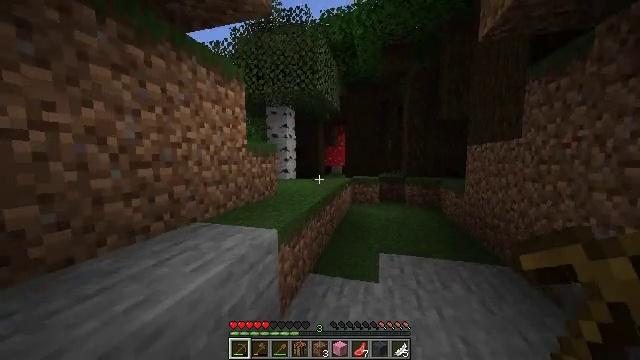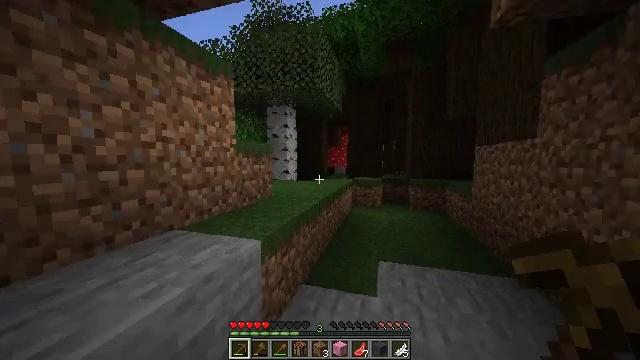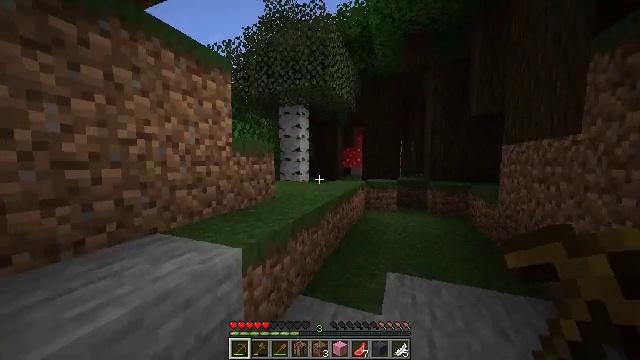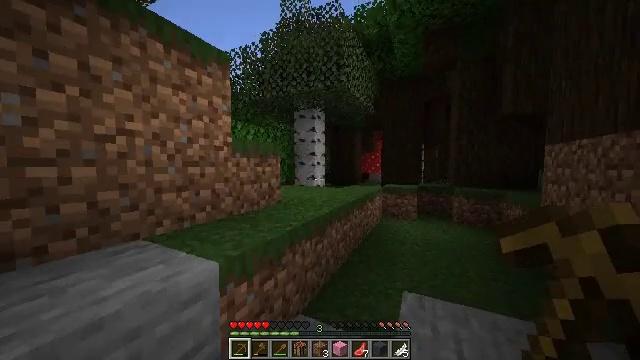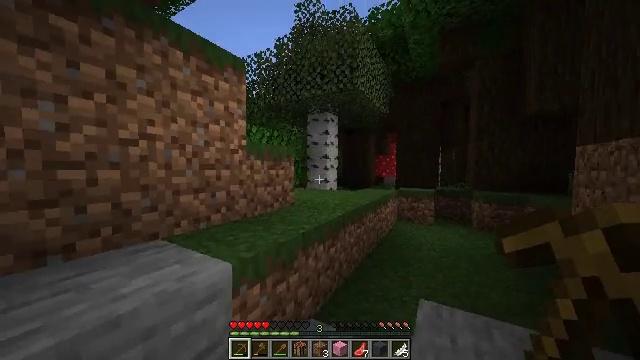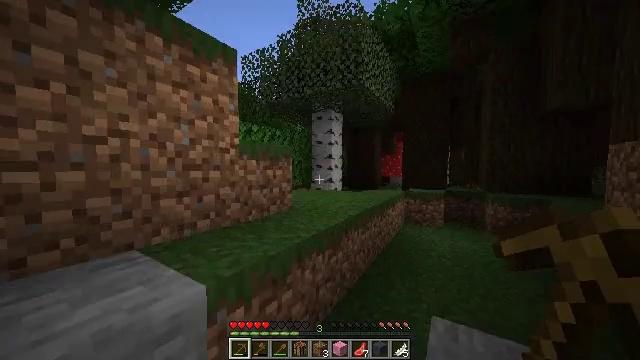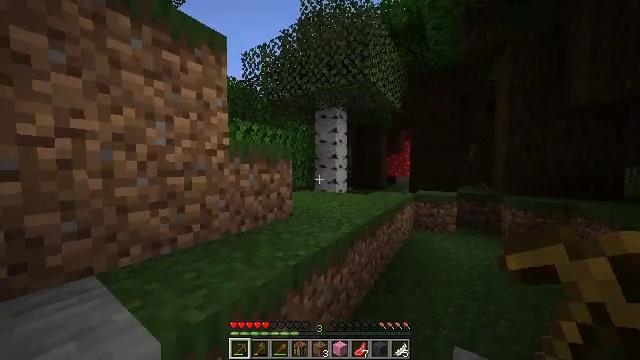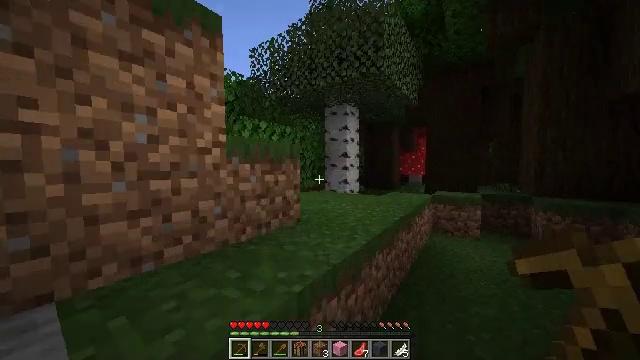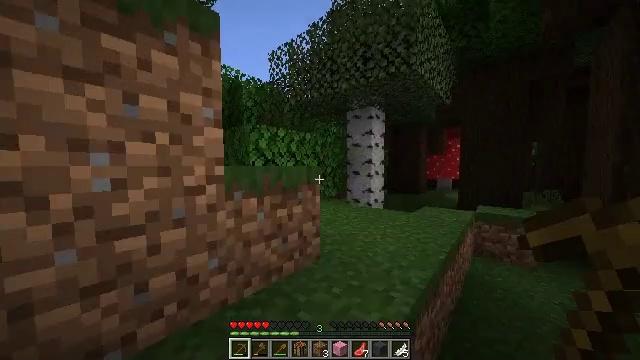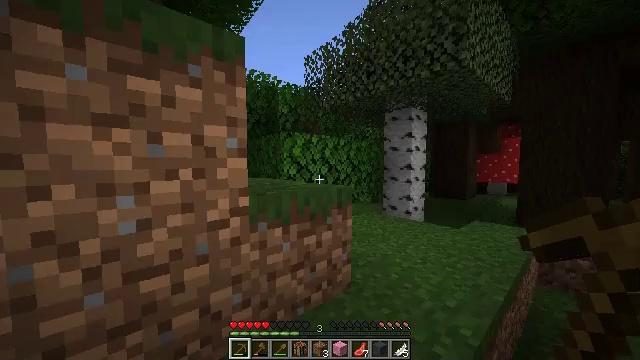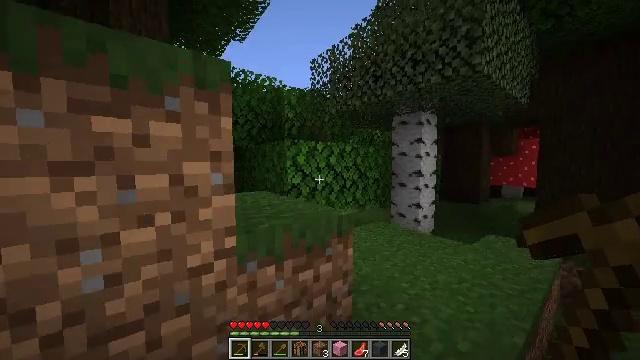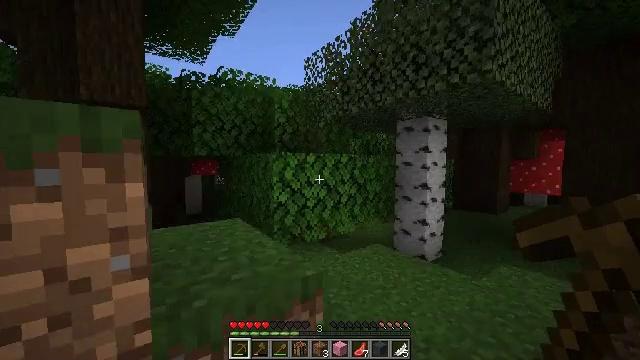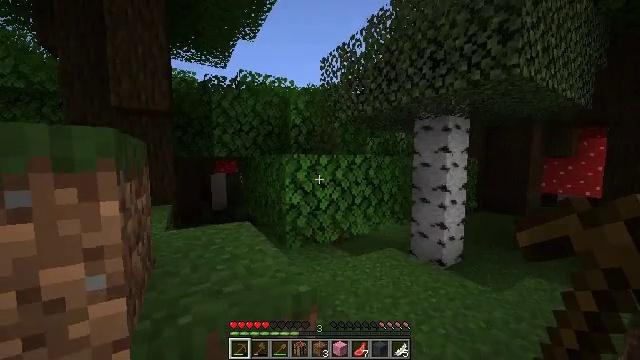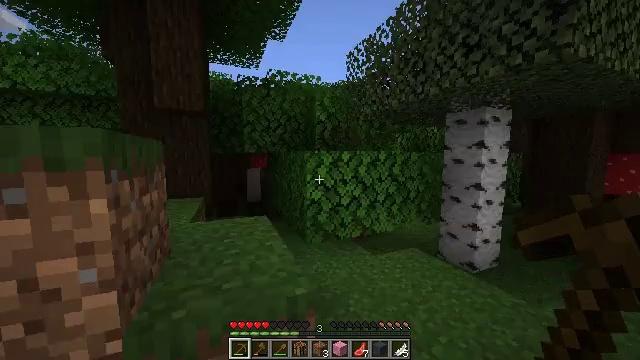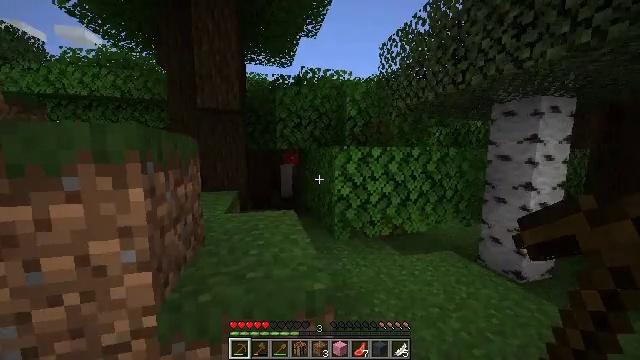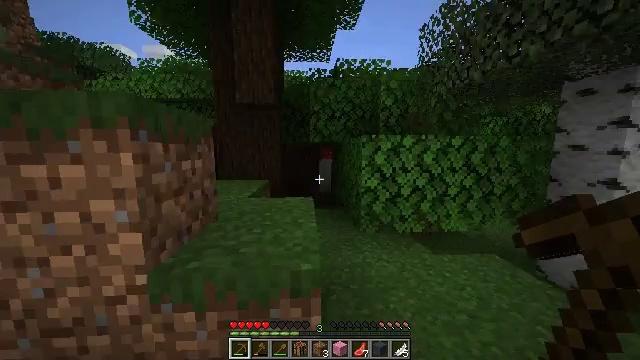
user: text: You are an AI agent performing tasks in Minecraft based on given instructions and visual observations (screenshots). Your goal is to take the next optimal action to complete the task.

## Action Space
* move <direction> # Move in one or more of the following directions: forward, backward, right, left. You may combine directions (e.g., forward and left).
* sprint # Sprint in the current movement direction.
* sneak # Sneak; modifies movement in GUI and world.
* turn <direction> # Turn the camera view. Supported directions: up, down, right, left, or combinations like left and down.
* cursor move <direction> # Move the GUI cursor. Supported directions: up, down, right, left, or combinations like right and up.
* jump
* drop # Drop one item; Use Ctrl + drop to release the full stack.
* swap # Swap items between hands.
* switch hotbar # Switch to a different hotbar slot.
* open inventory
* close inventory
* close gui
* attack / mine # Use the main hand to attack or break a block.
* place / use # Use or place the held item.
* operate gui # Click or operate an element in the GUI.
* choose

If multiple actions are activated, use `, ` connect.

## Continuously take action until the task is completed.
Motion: motion action
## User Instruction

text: Combine white wool with pink dye to craft pink wool.
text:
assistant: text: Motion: move forward and move right, sprint, turn left
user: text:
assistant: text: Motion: move forward and move right, sprint, turn left
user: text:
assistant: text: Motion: move forward, sprint, turn left and up
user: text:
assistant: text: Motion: move forward, sprint, turn left
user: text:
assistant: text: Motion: move forward, sprint, turn left
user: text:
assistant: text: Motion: move forward, sprint, turn left
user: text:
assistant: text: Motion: move forward, sprint, turn left
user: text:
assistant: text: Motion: move forward, sprint, turn left, jump
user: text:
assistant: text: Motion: move forward, sprint, turn left, jump
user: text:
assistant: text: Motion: move forward and move right, sprint, turn left, jump
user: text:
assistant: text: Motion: move forward and move right, sprint, turn left, jump
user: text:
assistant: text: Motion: move forward and move right, sprint, turn left
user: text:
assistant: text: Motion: move forward and move right, sprint, turn left and down
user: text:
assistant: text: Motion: move forward and move right, sprint, turn left
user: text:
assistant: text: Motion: move forward and move right, sprint, turn left
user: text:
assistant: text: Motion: move forward and move right, sprint, turn left and down
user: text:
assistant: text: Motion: move forward and move right, sprint, turn left and down
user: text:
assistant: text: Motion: move forward, sprint, turn left, jump
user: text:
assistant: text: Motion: move forward, sprint, turn left, jump
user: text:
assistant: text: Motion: move forward, sprint, turn left, jump
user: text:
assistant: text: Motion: move forward, sprint, jump
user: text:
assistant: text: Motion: move forward, sprint, jump
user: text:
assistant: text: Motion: move forward and move right, sprint
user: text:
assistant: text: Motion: move forward and move right, sprint
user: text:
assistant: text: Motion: move forward and move right, sprint
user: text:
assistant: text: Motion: move forward and move right, sprint, turn left
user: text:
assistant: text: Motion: move forward and move right, sprint, turn left
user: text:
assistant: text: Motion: move forward, sprint, turn left, jump
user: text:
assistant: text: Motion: move forward, sprint, jump
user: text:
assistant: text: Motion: move forward, sprint, jump